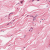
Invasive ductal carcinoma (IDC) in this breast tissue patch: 0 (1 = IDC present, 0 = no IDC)